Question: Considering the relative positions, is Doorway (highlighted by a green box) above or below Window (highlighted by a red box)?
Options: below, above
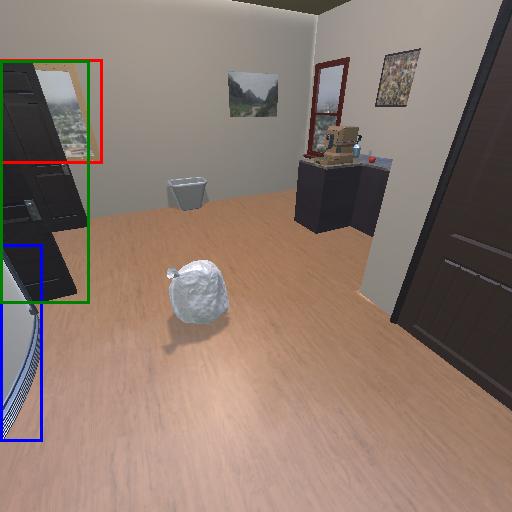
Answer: below